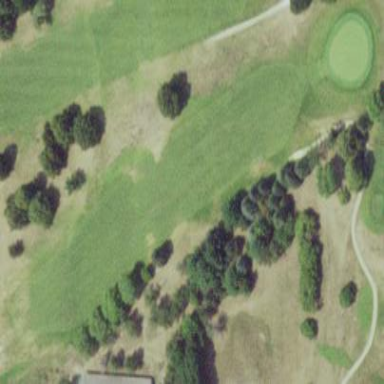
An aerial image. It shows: Golf fairway surrounded by grass.